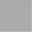
Piece: xx